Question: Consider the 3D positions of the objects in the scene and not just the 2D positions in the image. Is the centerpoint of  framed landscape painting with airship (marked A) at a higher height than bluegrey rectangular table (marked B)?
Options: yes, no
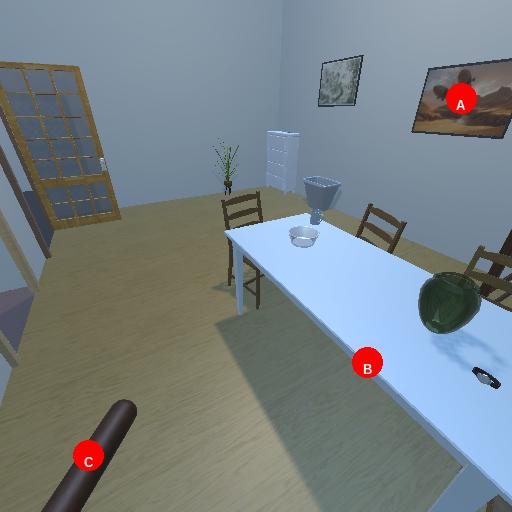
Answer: yes